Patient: sex M, age 58
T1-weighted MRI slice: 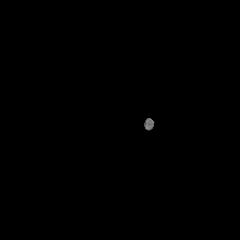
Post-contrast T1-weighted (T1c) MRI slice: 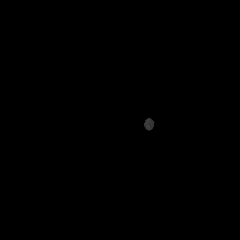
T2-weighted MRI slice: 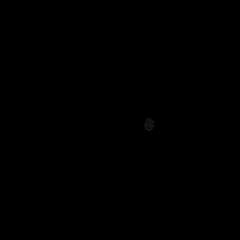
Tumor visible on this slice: no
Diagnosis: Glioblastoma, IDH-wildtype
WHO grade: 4